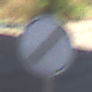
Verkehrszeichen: EndeSaemtlicherBegrenzungen
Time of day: Midday
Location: Roofed (Underpass)
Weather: Clear
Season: NotSpecified
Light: Natural